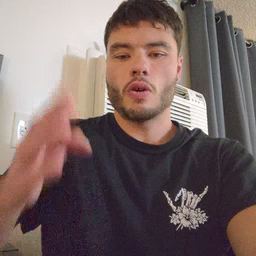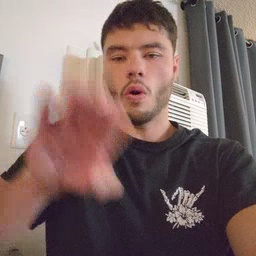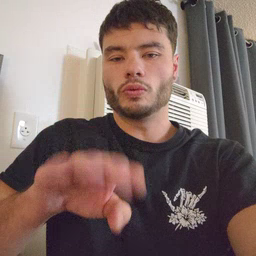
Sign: close